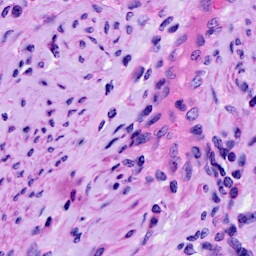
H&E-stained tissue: Cervix